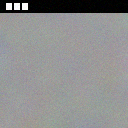
Screen state: on